Aerial crown-view tile of a tropical tree (Barro Colorado Island, Panama), acquired 20241014:
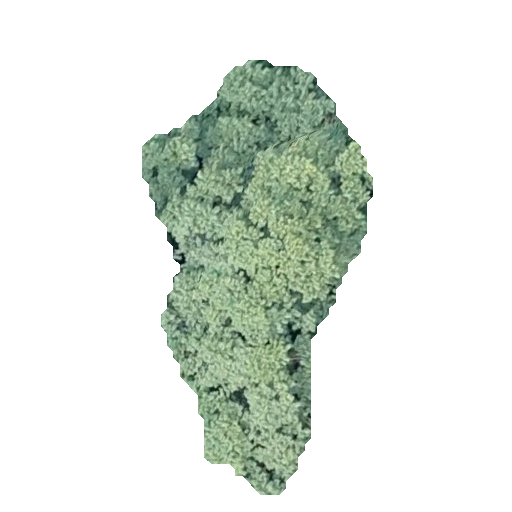
Species: Luehea seemannii
GBIF accepted scientific name: Luehea seemannii
Crown area: 97.154 m²